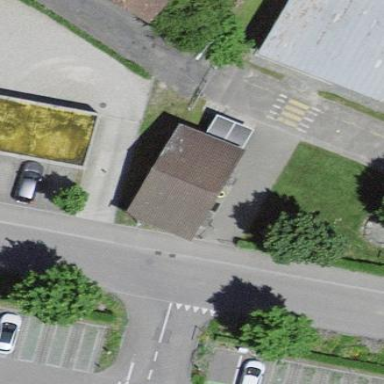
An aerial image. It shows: Service building.